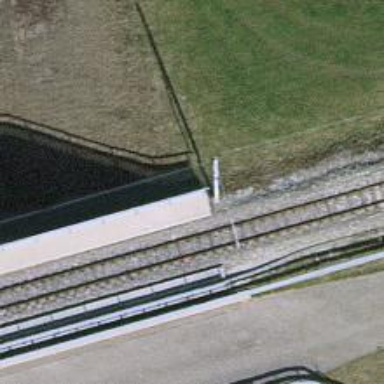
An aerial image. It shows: Narrow-gauge railway bridge with electrified contact line for single track.